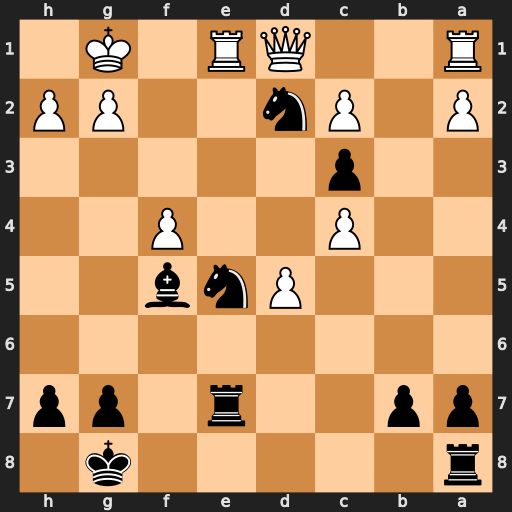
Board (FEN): r5k1/pp2r1pp/8/3Pnb2/2P2P2/2p5/P1Pn2PP/R2QR1K1
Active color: b
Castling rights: -
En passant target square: -
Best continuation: Nef3+ gxf3 Rxe1+ Qxe1 Nxf3+